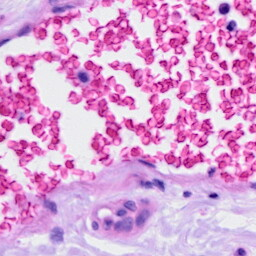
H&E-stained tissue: Ovarian